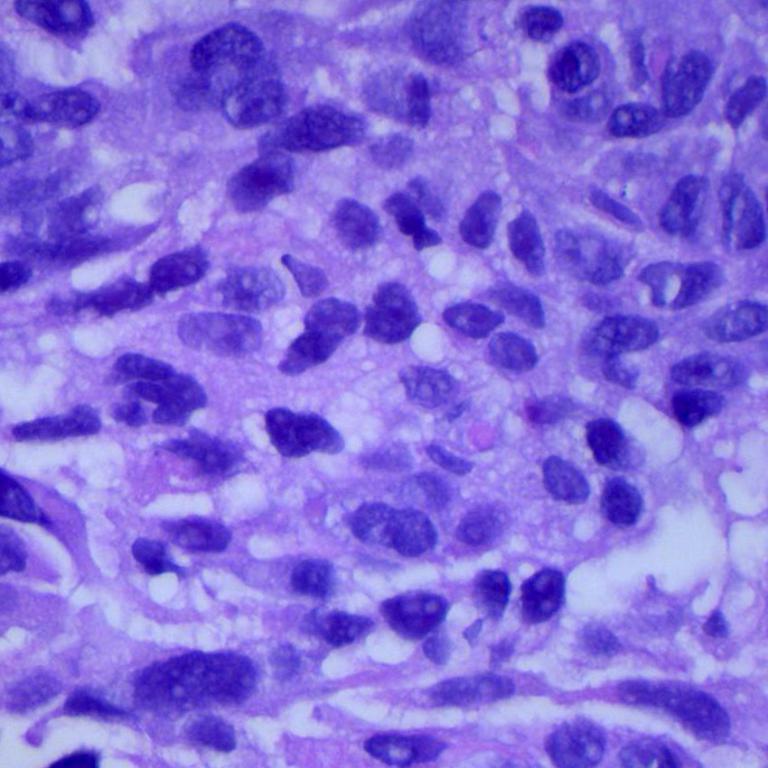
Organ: lung
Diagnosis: squamous carcinomas